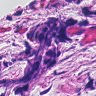
Metastatic tissue present: yes